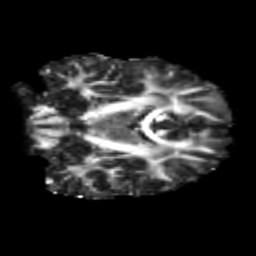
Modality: FA
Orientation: coronal
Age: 21
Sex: male
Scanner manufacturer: siemens
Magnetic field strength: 3 T
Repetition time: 3.5 s
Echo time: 0.125 s